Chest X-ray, PA view. Patient: 59 years old, sex M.
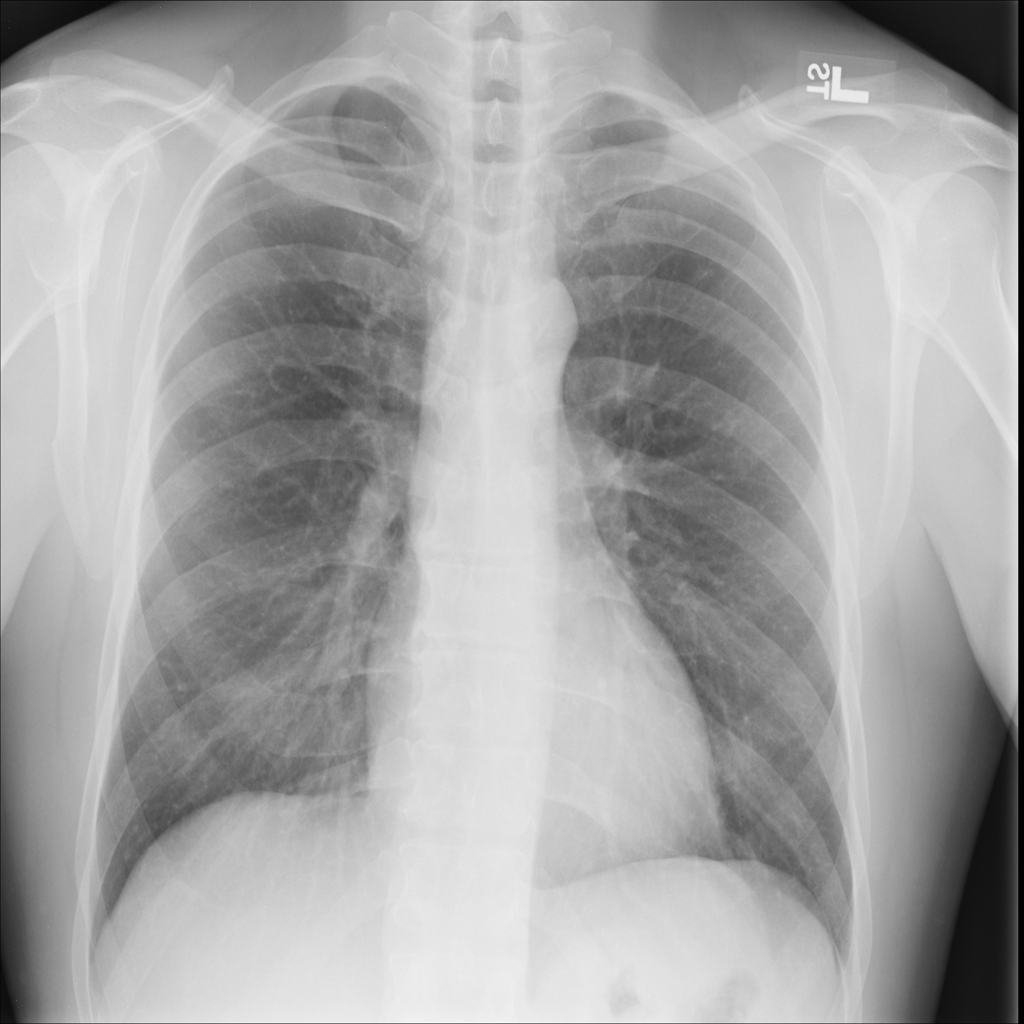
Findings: Nodule